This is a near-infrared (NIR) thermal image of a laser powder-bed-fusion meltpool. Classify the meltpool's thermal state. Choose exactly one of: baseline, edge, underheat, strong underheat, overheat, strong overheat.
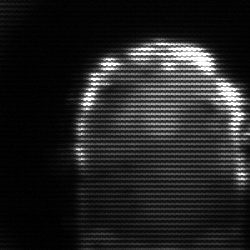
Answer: baseline